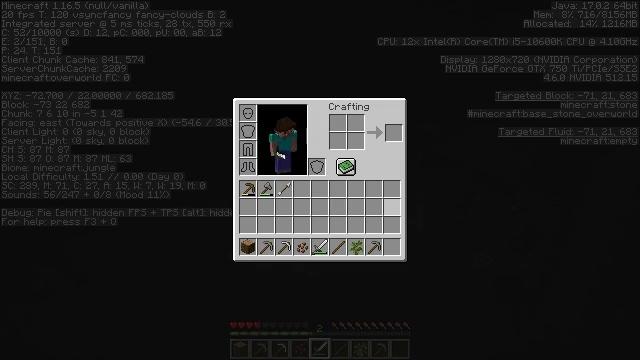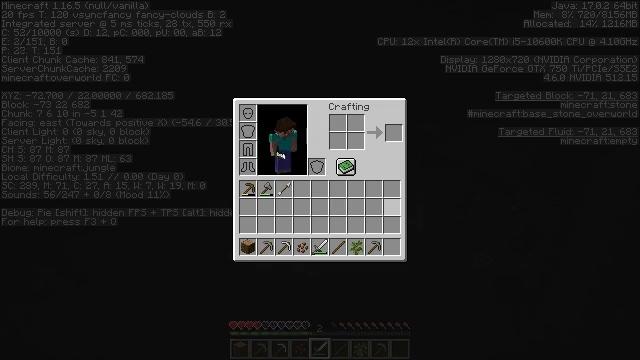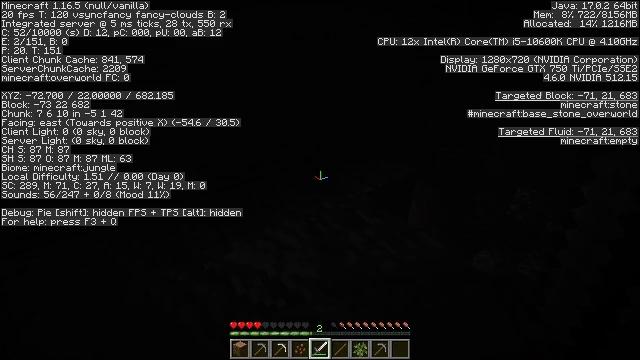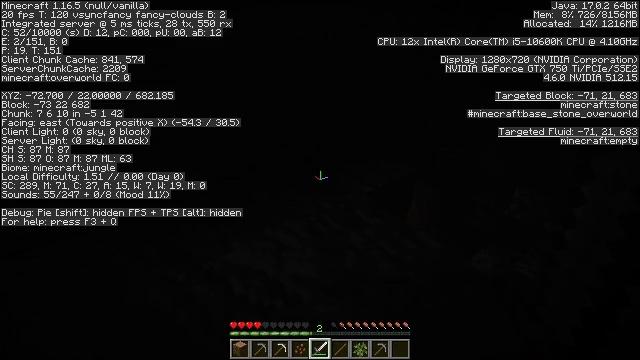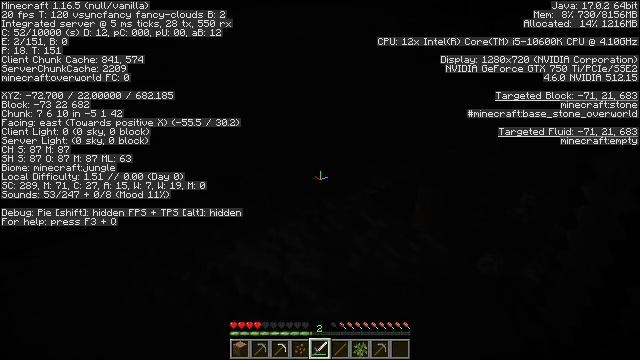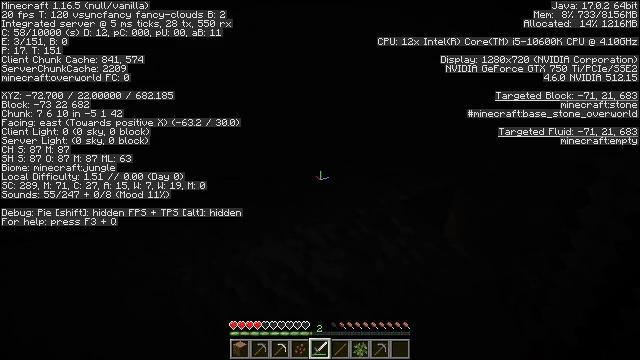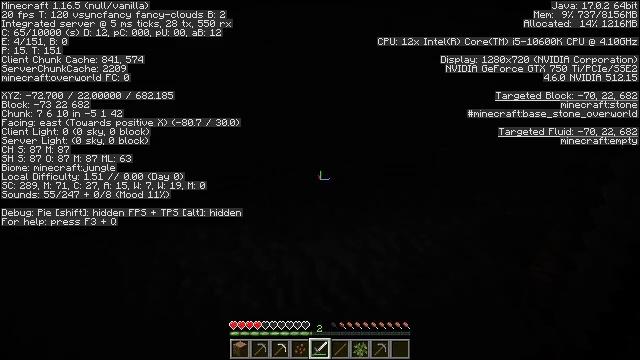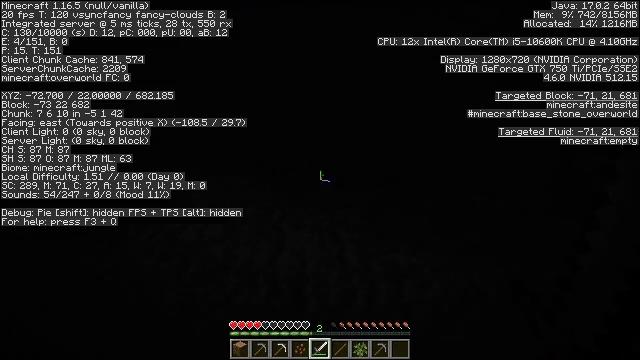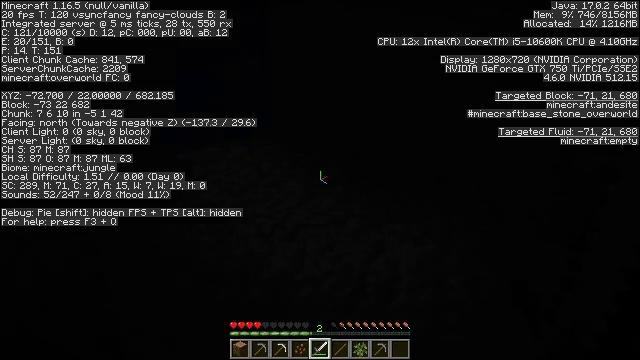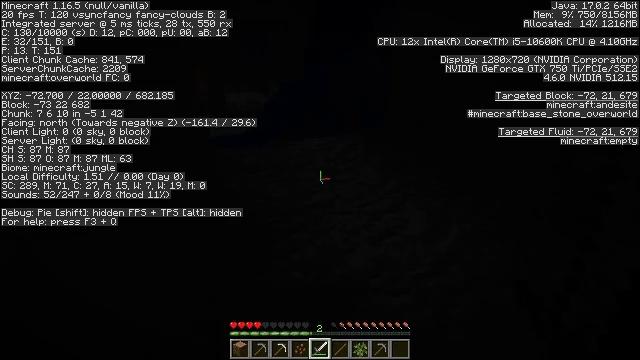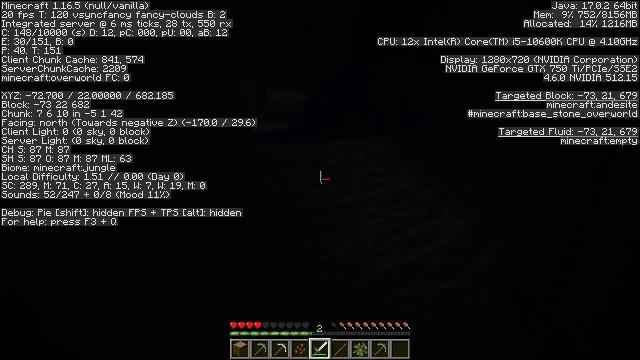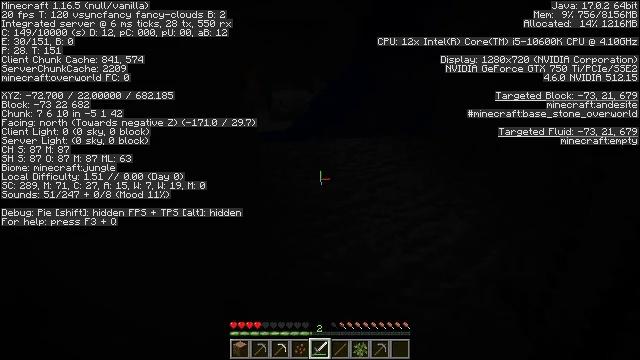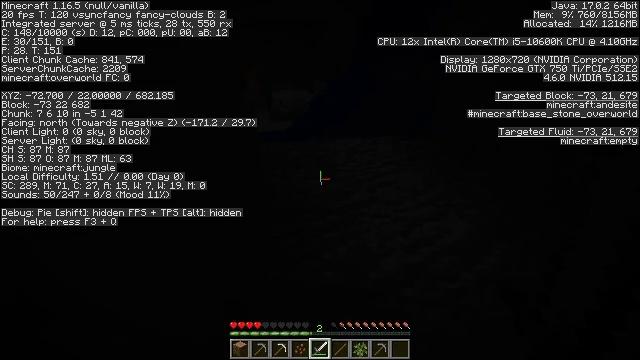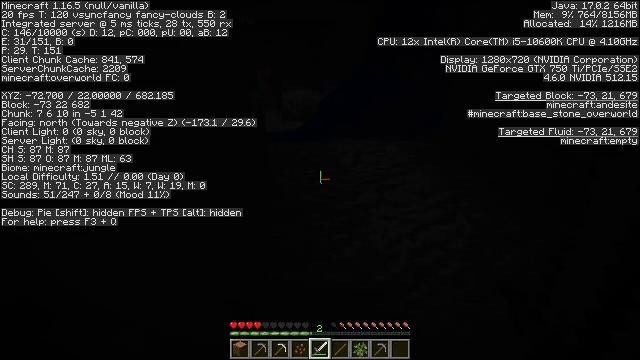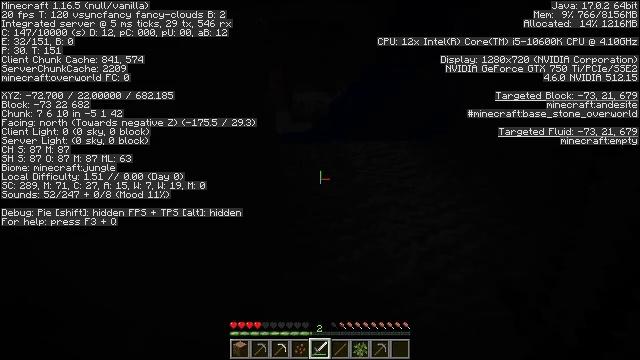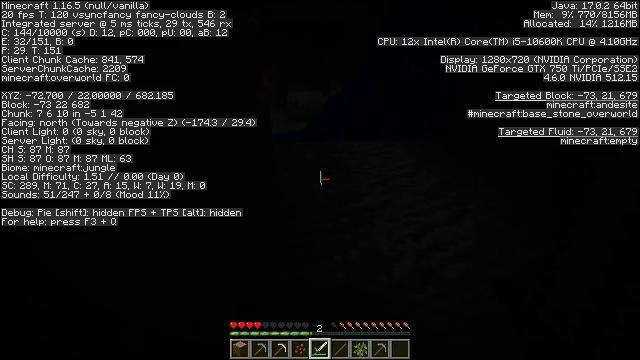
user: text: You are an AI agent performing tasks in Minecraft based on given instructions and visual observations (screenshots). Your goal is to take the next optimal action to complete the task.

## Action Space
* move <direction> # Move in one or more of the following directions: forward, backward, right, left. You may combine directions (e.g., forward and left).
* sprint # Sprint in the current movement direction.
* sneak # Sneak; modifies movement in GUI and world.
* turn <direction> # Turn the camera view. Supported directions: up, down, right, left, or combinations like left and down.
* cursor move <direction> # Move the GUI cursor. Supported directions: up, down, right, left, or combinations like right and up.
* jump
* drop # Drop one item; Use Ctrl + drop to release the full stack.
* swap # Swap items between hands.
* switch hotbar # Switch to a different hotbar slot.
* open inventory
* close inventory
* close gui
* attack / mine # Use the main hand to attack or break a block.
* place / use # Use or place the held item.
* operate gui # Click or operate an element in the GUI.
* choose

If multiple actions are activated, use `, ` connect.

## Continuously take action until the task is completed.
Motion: motion action
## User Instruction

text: Fight a skeleton.
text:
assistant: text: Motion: no_op
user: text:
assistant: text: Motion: no_op
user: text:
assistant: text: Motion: no_op
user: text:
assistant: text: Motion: turn left
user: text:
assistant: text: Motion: turn left
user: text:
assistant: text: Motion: turn left
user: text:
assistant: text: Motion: turn left
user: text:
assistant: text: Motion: turn left
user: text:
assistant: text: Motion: turn left
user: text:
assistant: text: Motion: turn left
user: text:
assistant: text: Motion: turn left
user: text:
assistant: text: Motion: no_op
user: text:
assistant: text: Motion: turn left
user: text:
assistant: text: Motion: turn left
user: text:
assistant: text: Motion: turn right
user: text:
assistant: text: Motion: turn right
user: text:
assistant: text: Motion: no_op
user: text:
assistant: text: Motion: no_op
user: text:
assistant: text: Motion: no_op
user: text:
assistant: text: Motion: turn up
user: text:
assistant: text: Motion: turn up
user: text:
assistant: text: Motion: no_op
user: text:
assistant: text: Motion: no_op
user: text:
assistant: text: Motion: move forward
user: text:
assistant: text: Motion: move forward
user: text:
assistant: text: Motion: move forward
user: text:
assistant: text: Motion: turn left
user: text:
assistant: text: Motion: turn left and up
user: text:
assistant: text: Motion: turn left and up
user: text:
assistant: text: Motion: no_op